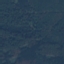
Label: Forest